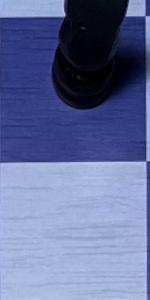
Label: Empty